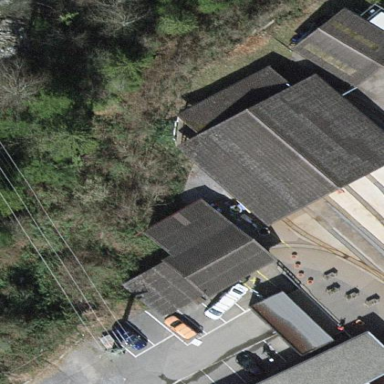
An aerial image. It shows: View of roof of building.